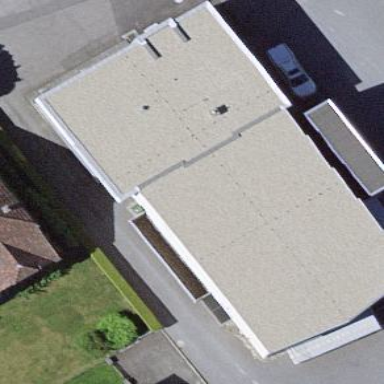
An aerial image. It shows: Theatre building.